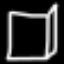
Label: square